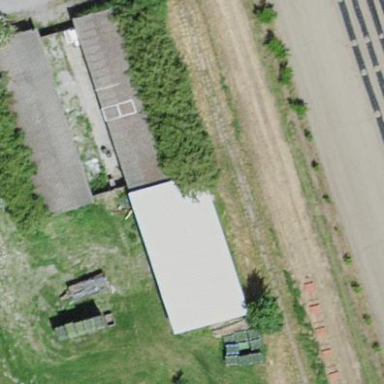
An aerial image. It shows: Shed building.